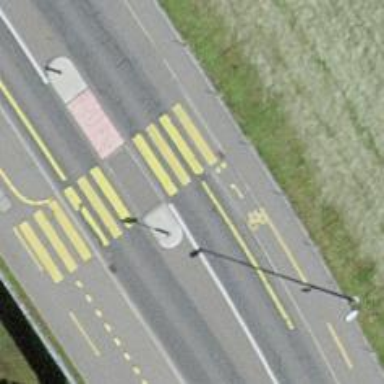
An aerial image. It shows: Marked crossing with zebra crossing. There is island at the crossing.